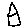
Label: house